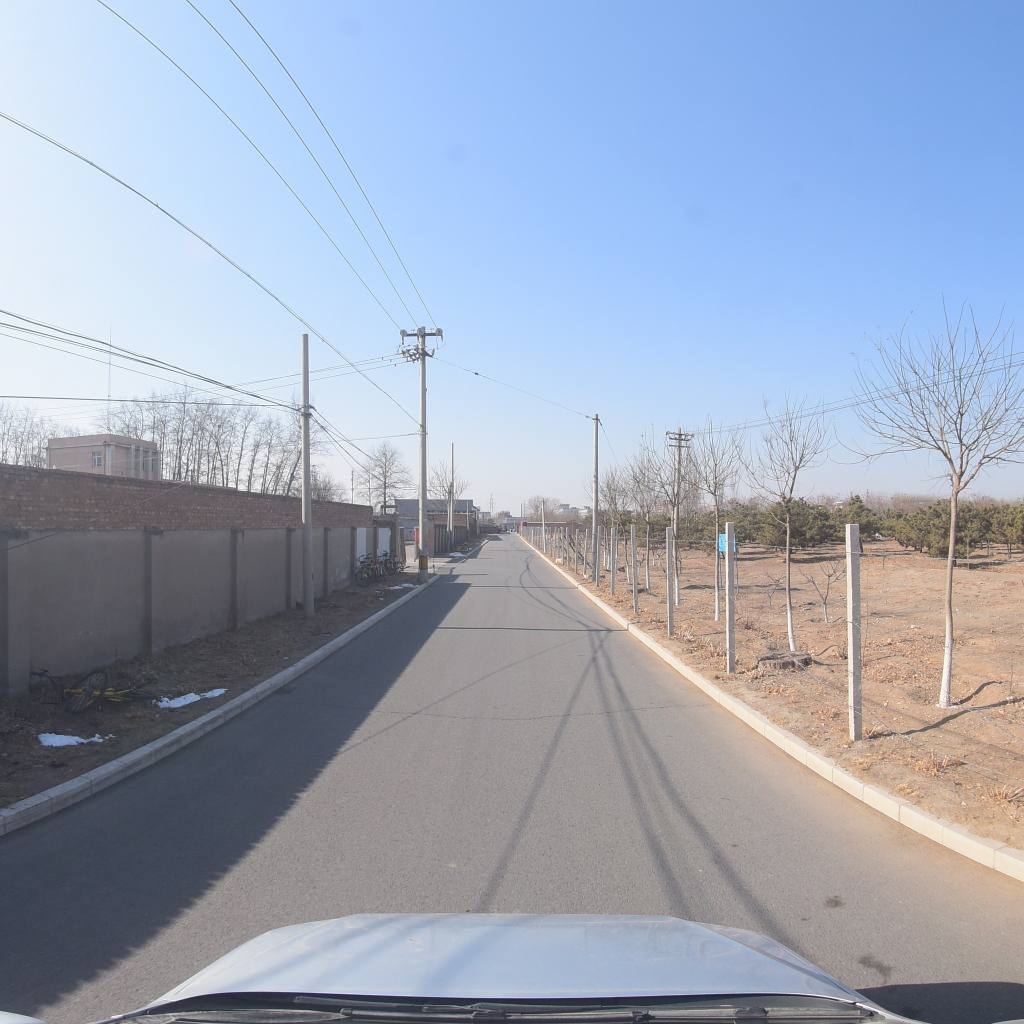
Region: Fengtai
Road damage annotations: transverse crack